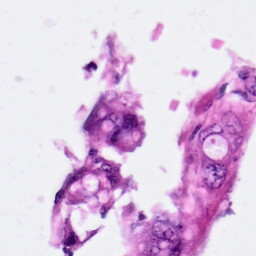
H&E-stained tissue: Pancreatic